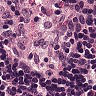
Metastatic tissue present: no